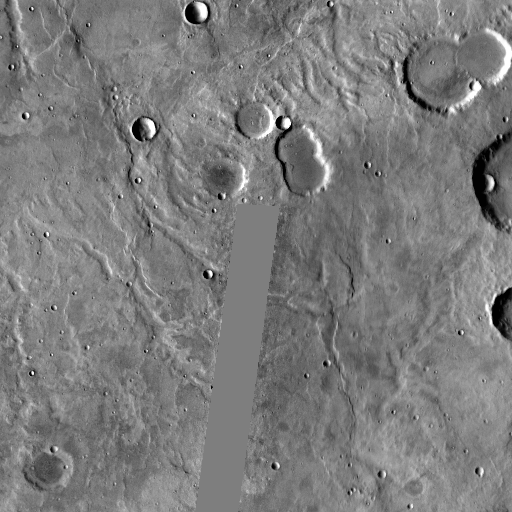
Crater classes present: Background, Other, Layered, Buried